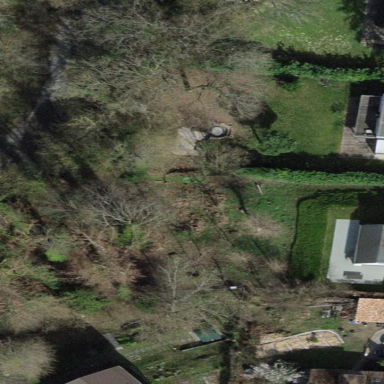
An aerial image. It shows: Garden enclosed by fence.